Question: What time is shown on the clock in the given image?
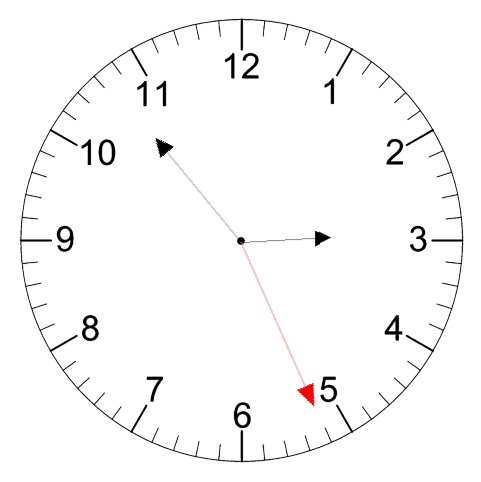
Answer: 02:53:26